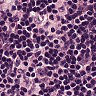
Metastatic tissue present: no